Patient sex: F
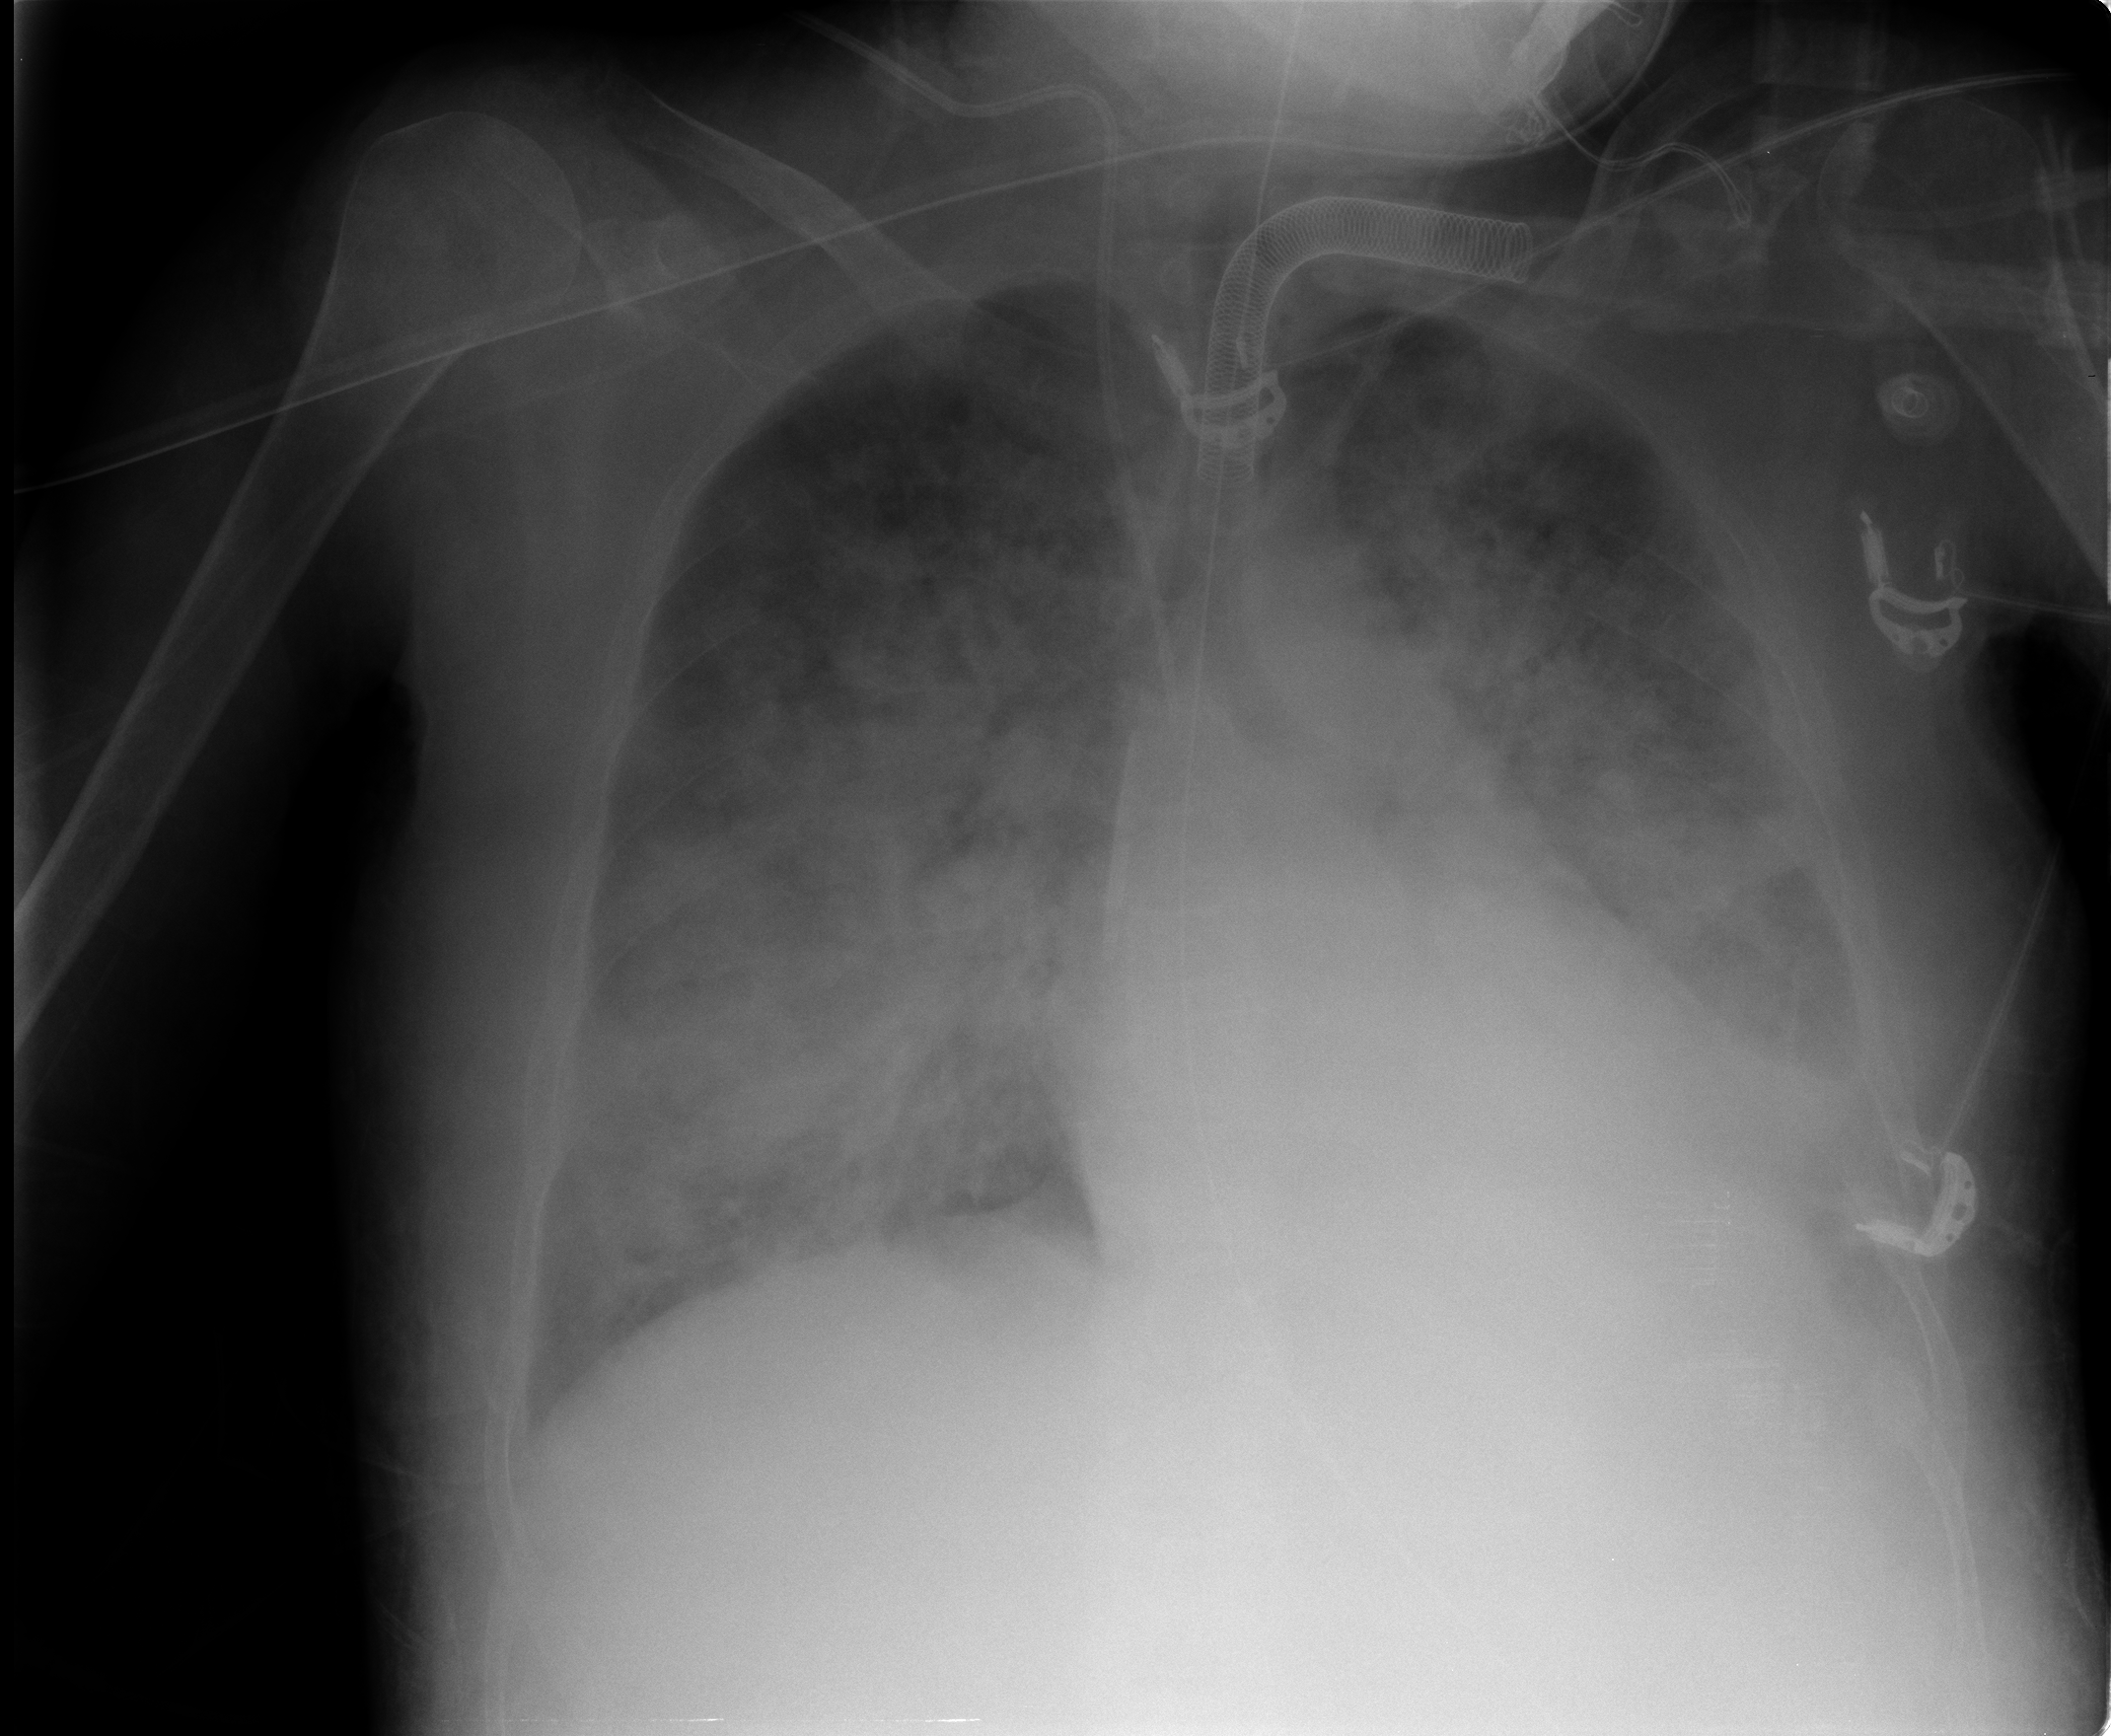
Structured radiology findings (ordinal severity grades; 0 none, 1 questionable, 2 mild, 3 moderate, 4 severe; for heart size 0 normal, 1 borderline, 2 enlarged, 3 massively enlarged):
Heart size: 0
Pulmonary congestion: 2
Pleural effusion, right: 1
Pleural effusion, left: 2
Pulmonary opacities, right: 3
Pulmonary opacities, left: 3
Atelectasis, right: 3
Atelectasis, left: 3